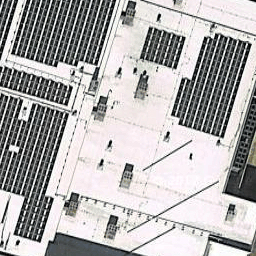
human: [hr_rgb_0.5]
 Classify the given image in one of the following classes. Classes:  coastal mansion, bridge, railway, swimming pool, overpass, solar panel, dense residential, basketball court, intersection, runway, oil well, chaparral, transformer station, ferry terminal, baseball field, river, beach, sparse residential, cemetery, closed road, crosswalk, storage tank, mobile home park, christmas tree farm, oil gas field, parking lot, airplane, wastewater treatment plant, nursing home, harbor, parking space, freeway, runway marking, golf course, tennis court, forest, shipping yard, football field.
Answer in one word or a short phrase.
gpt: solar panel